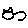
Label: cat